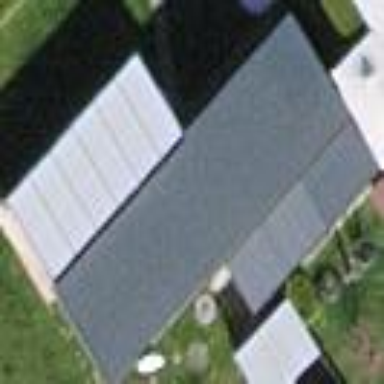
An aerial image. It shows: Static caravan building.